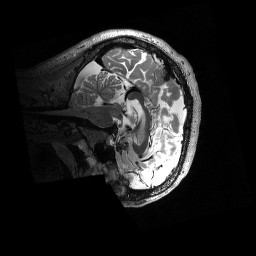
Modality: T2w
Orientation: sagittal
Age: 39
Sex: male
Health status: ill
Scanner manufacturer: siemens
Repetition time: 3.2 s